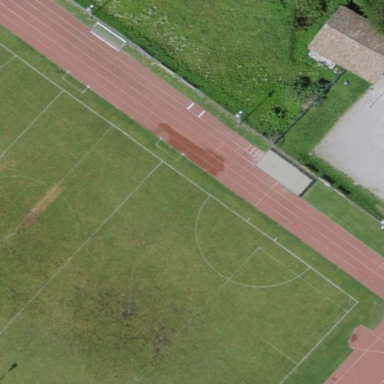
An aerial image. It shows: Track located within leisure land area.